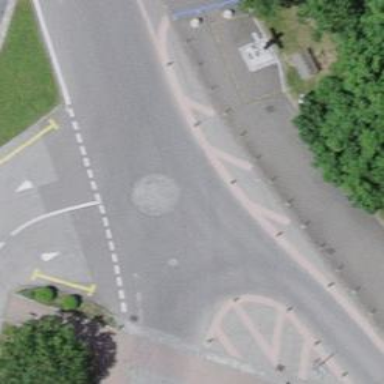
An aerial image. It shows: Mini roundabout on the road.